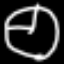
Label: clock